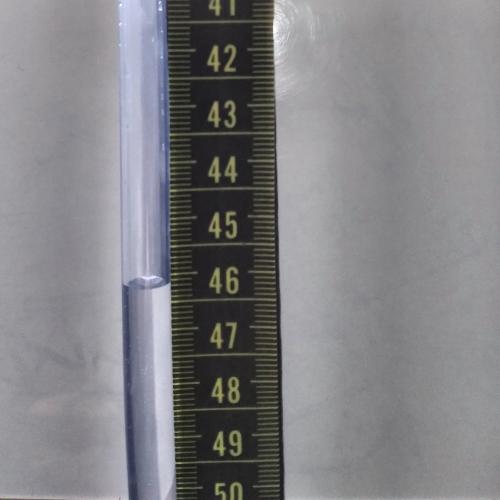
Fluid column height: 46.2 cm